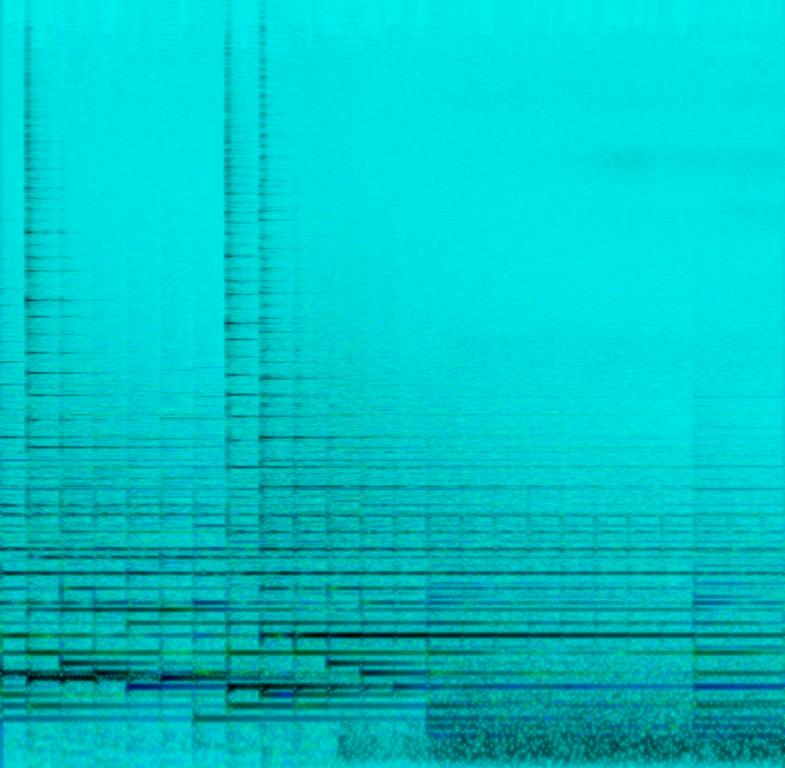
The song is instrumental. The song is medium tempo with a guitar accompaniment, piano playing pensively along with a keyboard harmony. The song is emotional and sad. The song is probably a social awareness message with ambient Street sounds included with the music track.